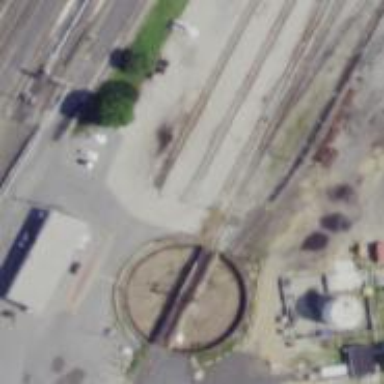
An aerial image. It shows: Railway yard.